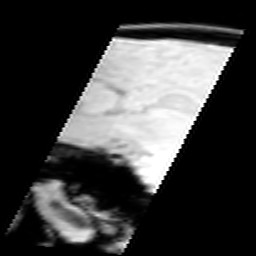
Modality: inplaneT1
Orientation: sagittal
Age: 25
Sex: female